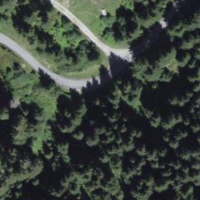
EUNIS habitat code: 43
Species observed at this site:
Echium vulgare
Parnassia palustris